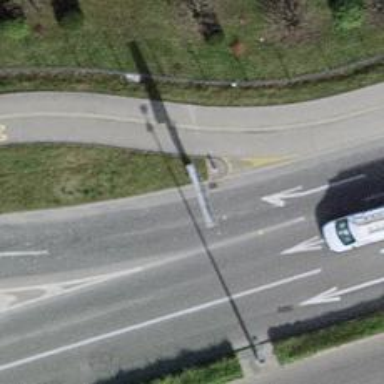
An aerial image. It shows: Asphalt sidewalk along cycleway.